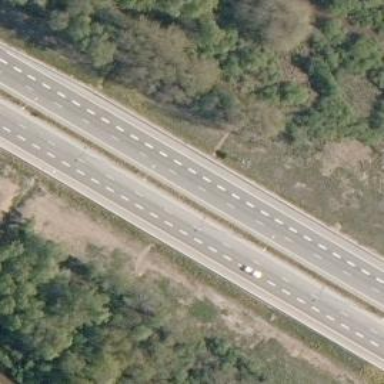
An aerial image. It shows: Asphalt motorway.